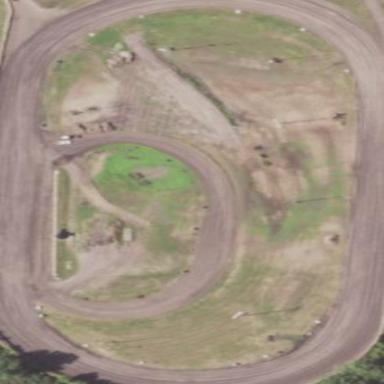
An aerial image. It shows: Dirt raceway for motor sports.